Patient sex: F
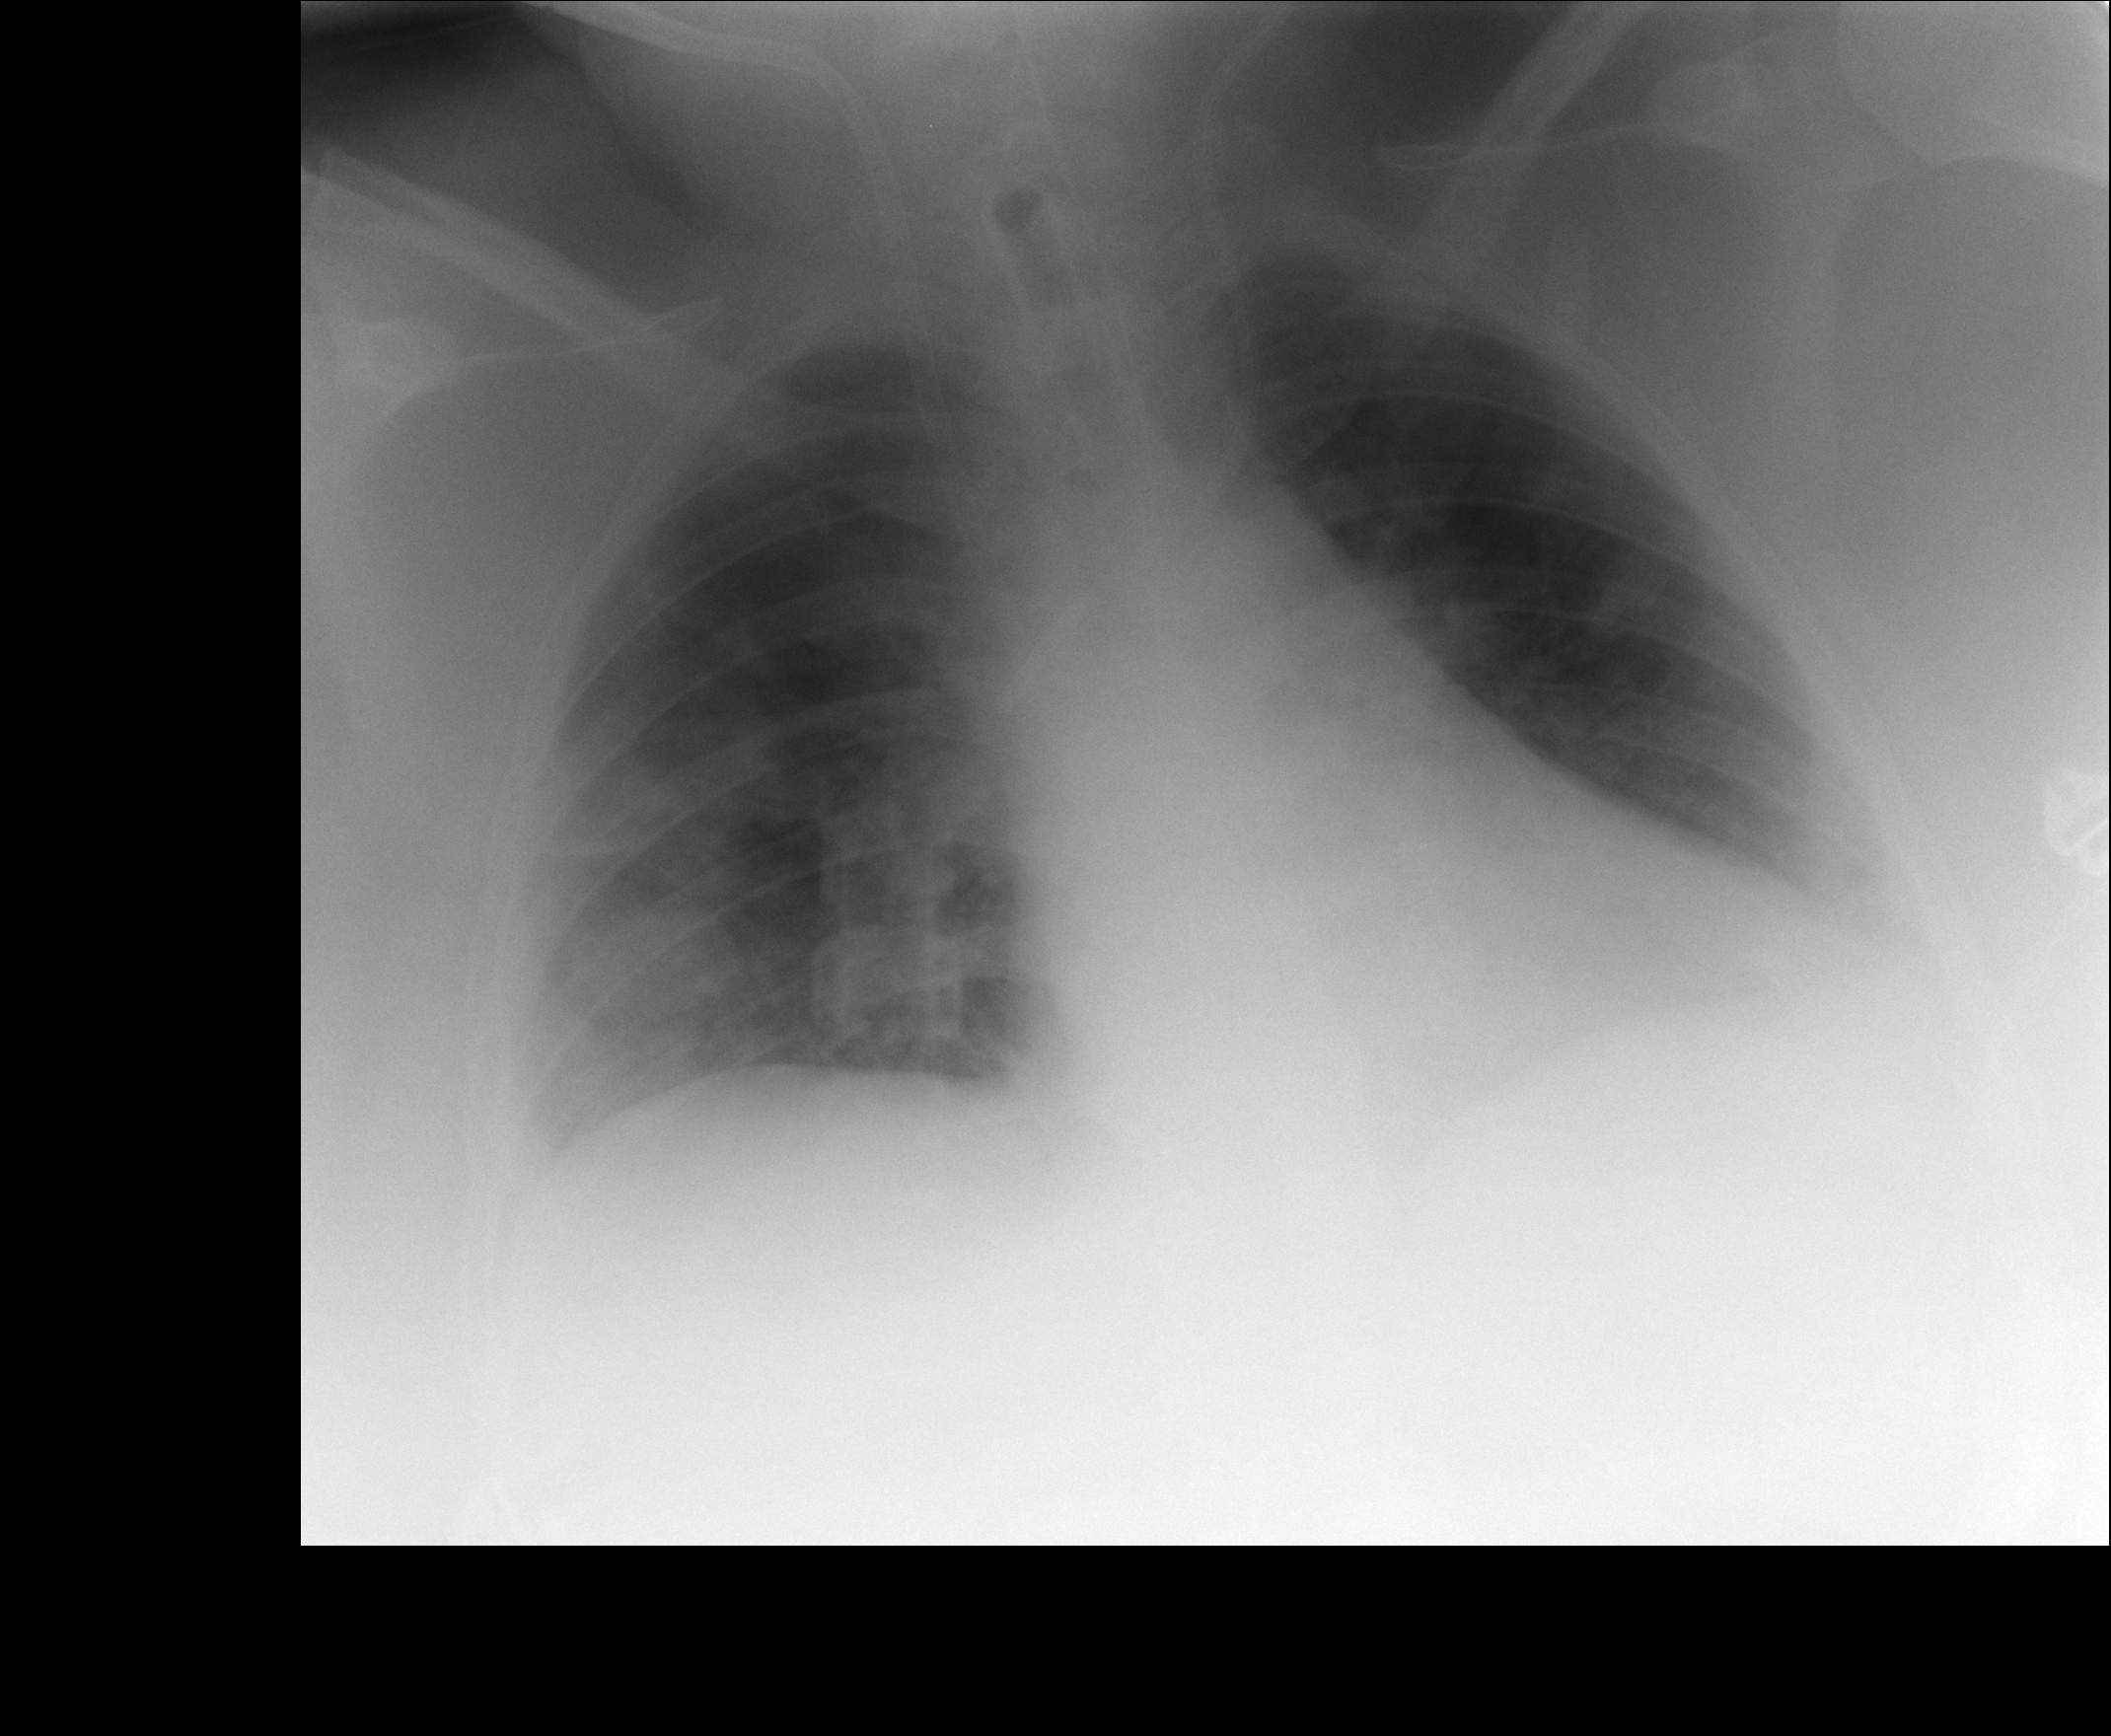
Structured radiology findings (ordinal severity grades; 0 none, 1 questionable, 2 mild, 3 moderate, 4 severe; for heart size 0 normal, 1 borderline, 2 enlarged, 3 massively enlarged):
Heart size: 1
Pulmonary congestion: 0
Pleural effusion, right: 0
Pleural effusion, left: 1
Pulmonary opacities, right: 2
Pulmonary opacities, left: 0
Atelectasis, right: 2
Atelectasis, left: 2